Interaction volume radius: 5 \u00c5
Interaction volume height: 15 \u00c5
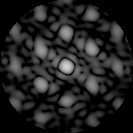
Disorder parameter: 0.372